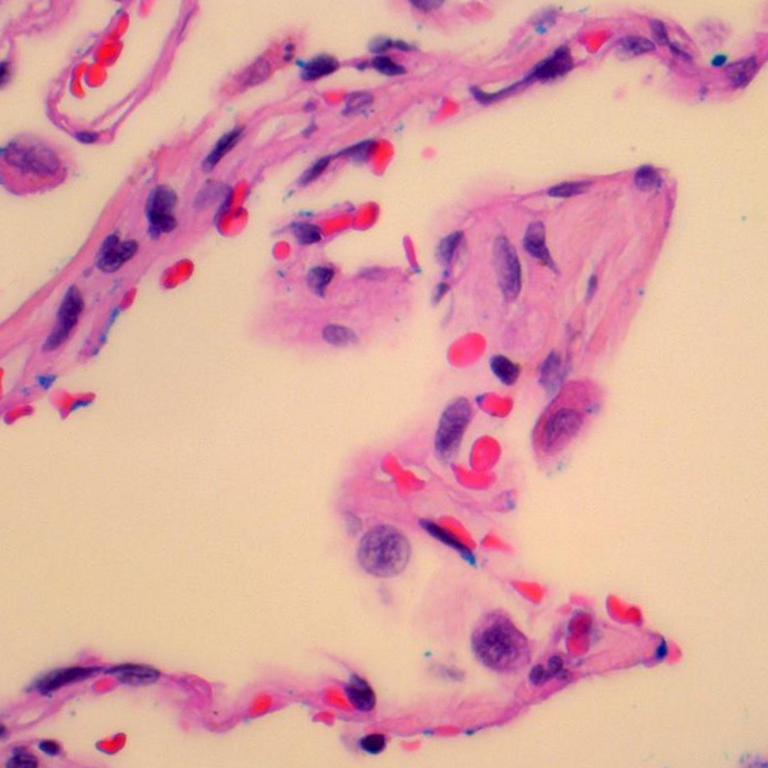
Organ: lung
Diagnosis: benign